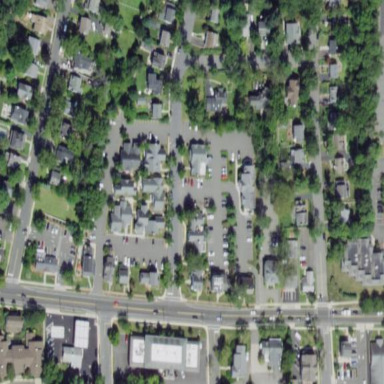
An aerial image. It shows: Retail area.